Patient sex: F
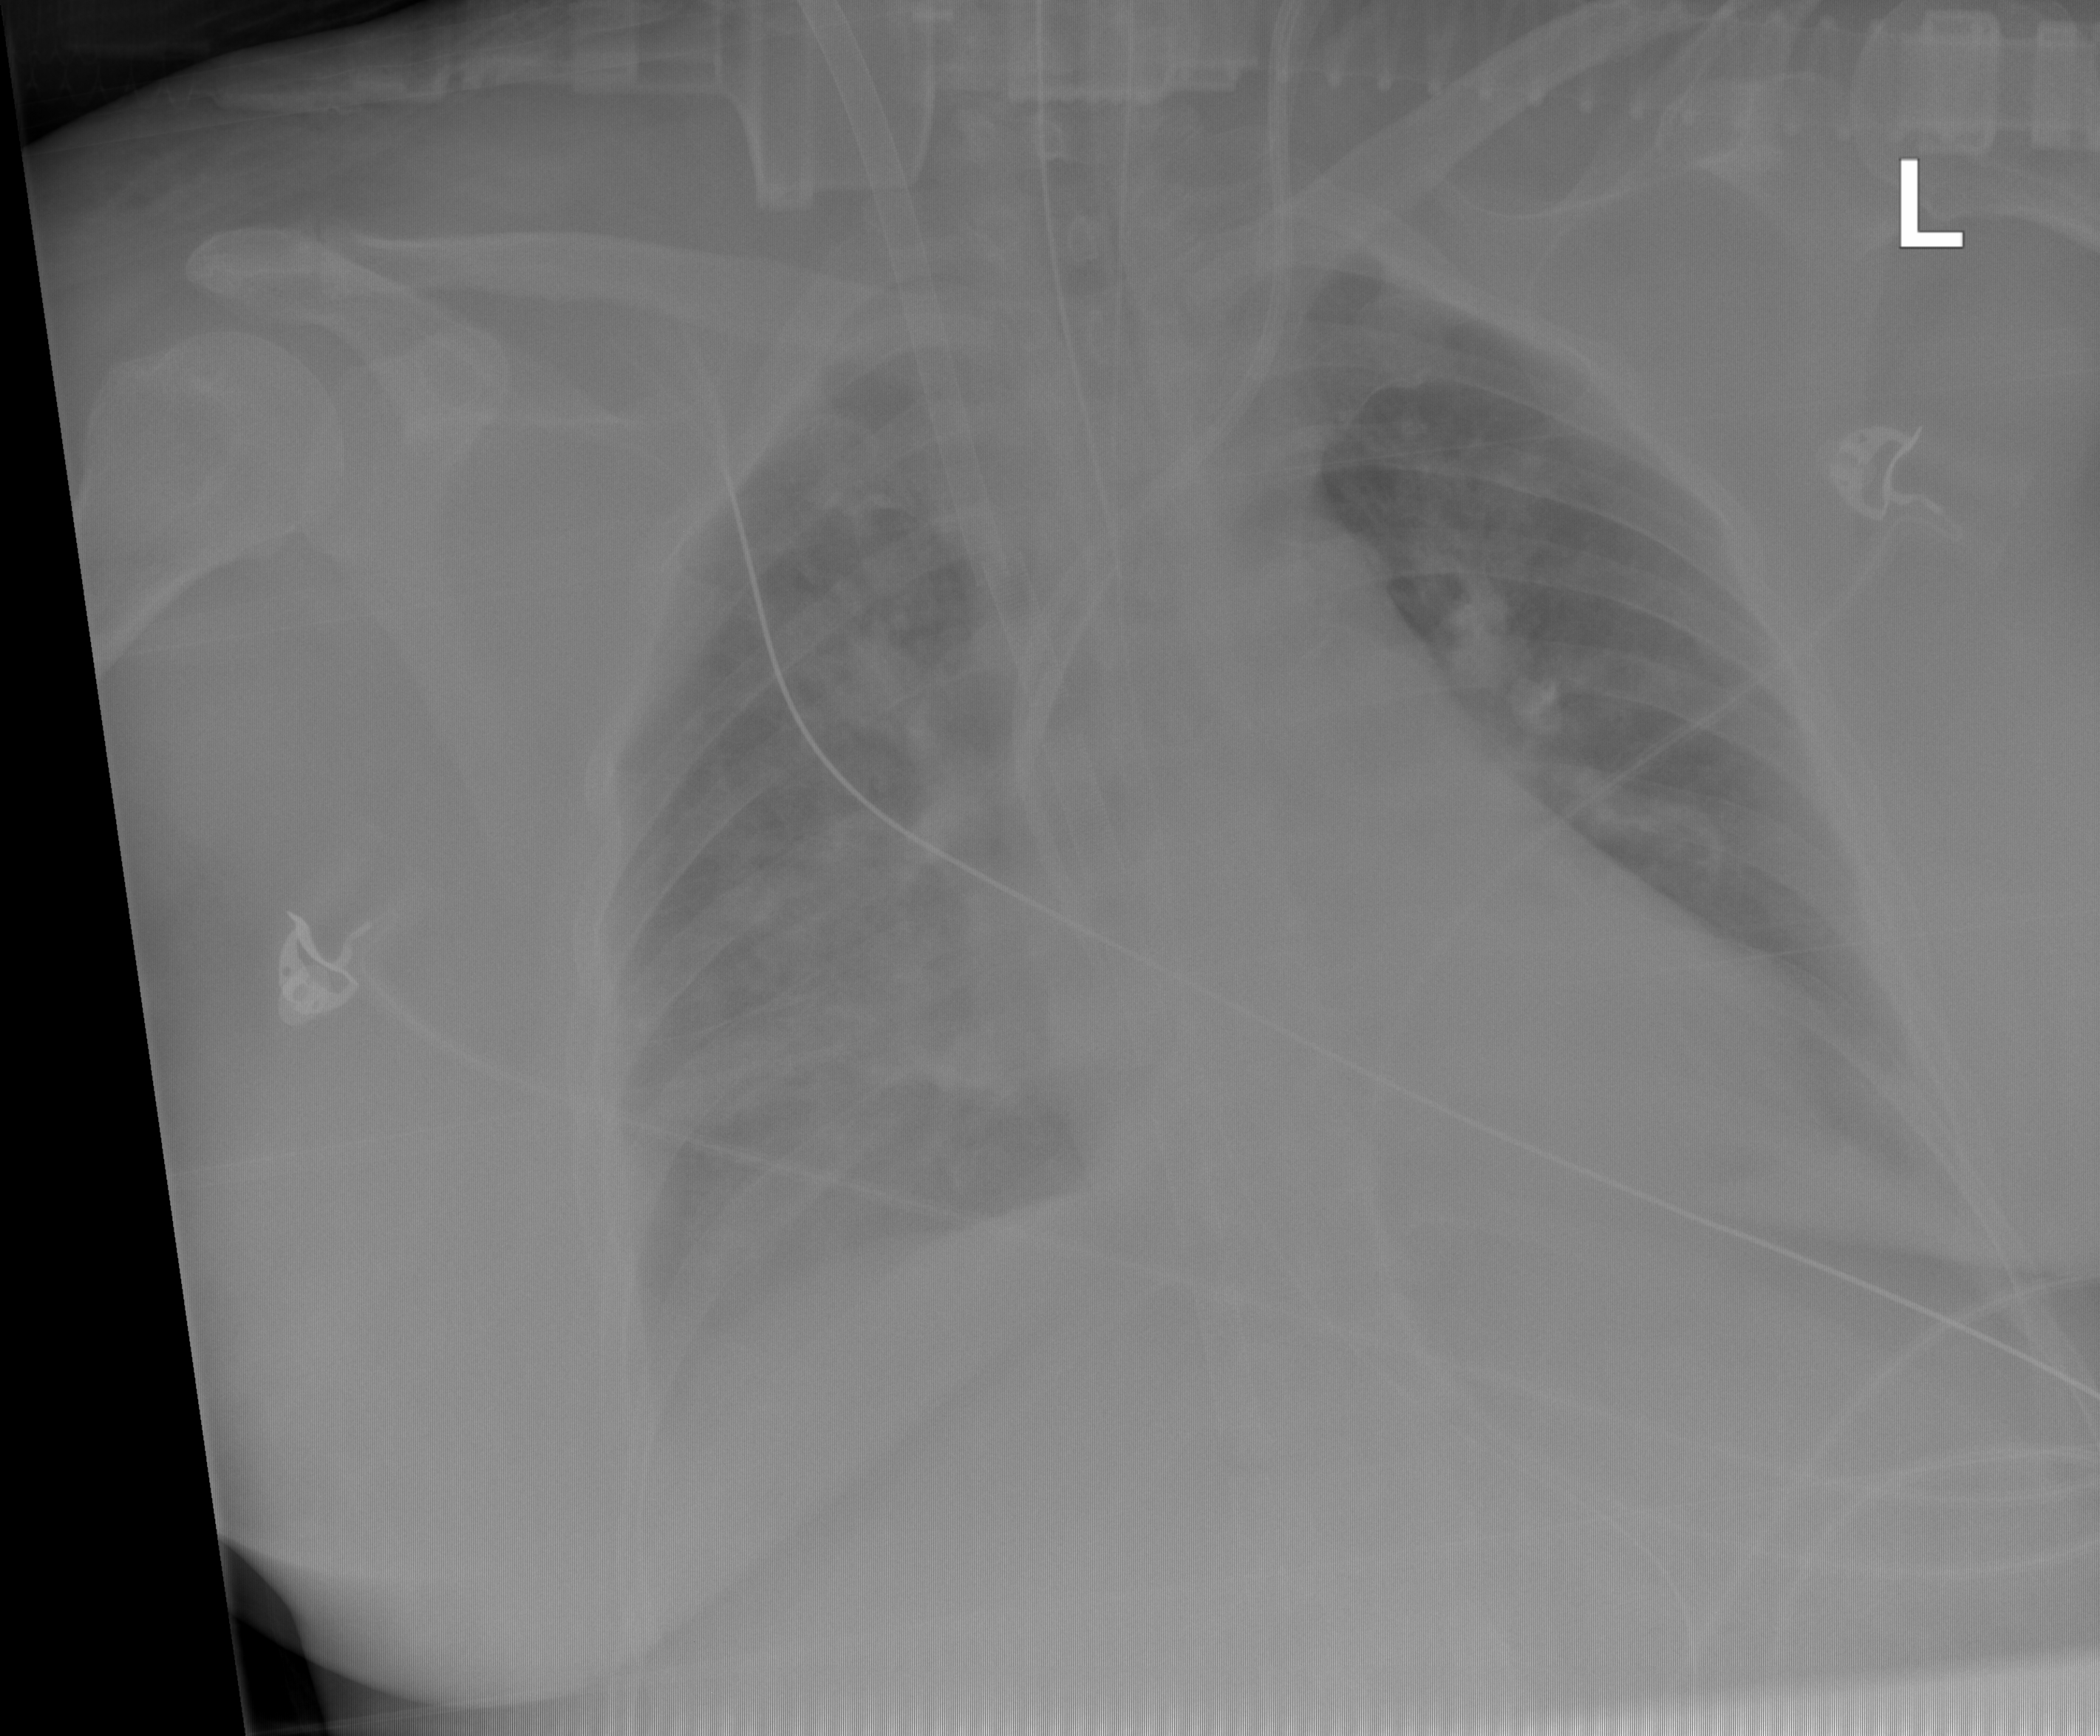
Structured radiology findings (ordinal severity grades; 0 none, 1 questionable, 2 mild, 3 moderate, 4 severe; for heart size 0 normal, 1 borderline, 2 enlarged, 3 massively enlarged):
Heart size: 0
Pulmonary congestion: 2
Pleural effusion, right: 2
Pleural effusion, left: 0
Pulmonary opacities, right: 2
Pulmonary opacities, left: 2
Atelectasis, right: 2
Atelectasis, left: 2